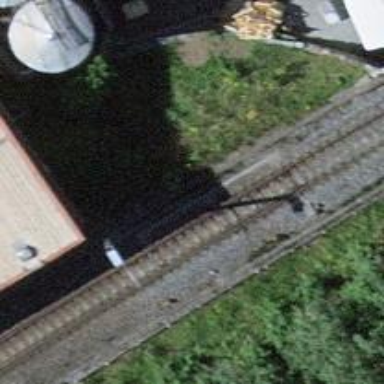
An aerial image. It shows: Railway switch.